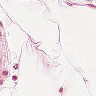
Metastatic tissue present: no